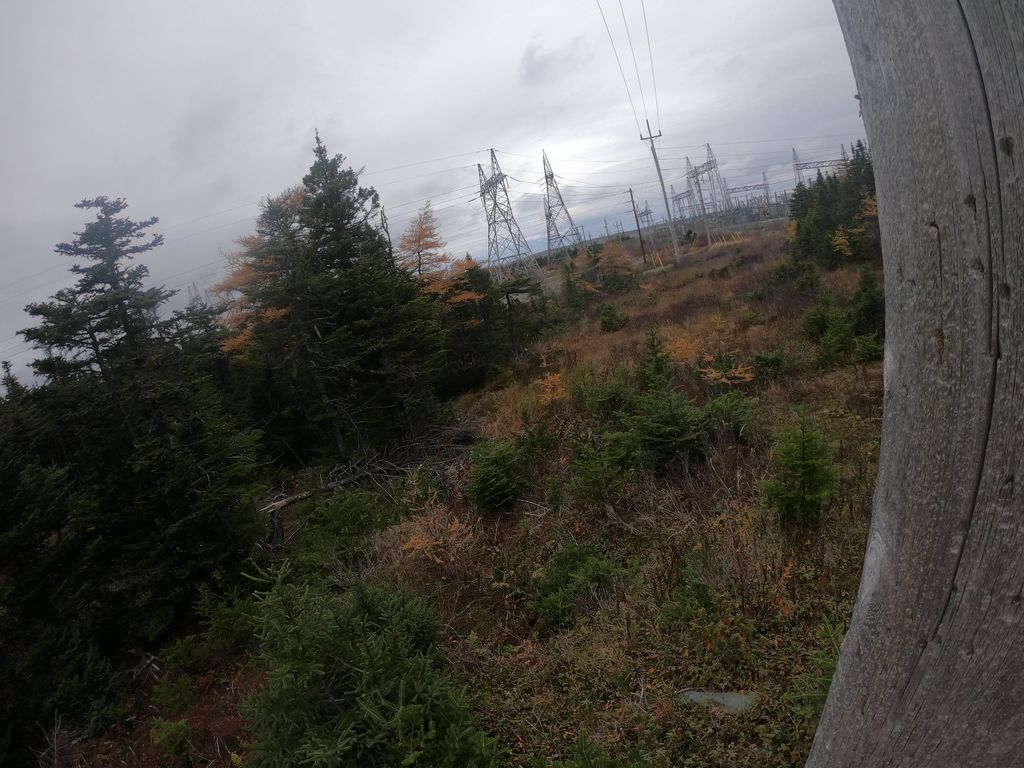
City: st_johns